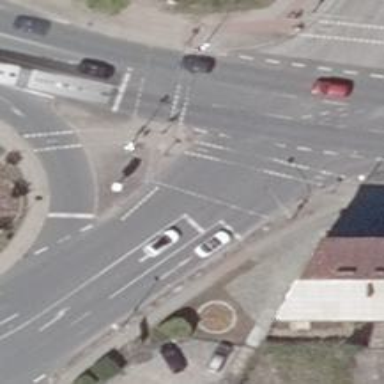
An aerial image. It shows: Road with traffic signals controlling the flow of traffic.